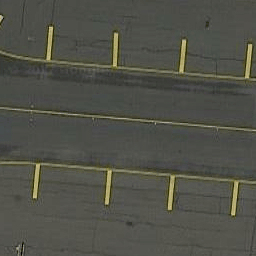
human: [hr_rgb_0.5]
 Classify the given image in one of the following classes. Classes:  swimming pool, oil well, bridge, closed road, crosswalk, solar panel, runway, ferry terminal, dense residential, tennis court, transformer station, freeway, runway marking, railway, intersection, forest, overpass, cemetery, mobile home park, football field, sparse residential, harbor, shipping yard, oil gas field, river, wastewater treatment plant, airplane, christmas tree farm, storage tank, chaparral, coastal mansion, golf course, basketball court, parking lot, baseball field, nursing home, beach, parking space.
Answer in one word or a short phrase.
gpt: runway marking